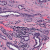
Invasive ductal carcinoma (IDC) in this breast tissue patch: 1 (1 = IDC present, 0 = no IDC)